Current action and preconditions to check: trajectory_clear

Your task: For each precondition in the list above, predict whether it will hold at this action.

Consider the current scene as observed from the mobile robot's camera, and analyze the predicted future states of all dynamic agents (e.g., people, animals, vehicles, or any moving entities) within the NEXT SECOND.

IMPORTANT: Only answer "very likely" if you are absolutely certain—based on strong, clear evidence—that a dynamic agent will violate the precondition in the predicted future state. Do NOT answer "very likely" for unlikely, ambiguous, or low-probability risks.

Ask yourself for each precondition: Is there a high probability, with clear and convincing evidence, that the predicted future states of any dynamic agent will interfere with the predicted future state of the currently executing action within the NEXT SECOND, causing that precondition to fail?

Assess the risk level based on these predictions. Use "likely" or "very likely" if motions create a clear risk of interference.

Use "neutral" or "improbable" if agents are nearby but their predicted paths are clearly diverging or non-conflicting.

Failure Risk Categories: "very improbable", "improbable", "neutral", "likely", "very likely"

Answer Format: Output ONLY the probability_of_failure value from these categories: "very improbable", "improbable", "neutral", "likely", "very likely"

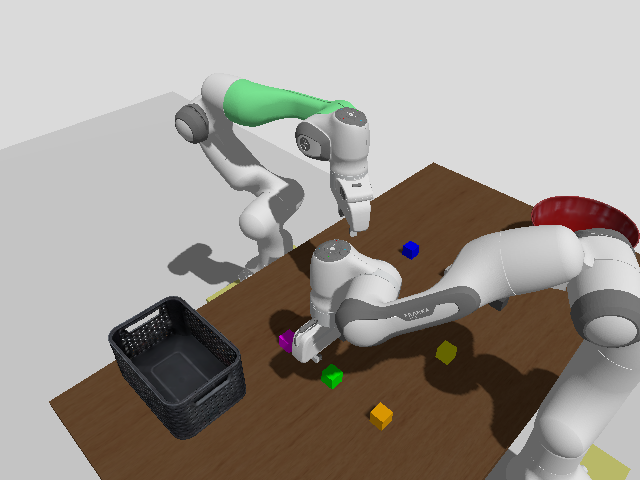

Answer: very improbable